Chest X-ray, PA view. Patient: 69 years old, sex M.
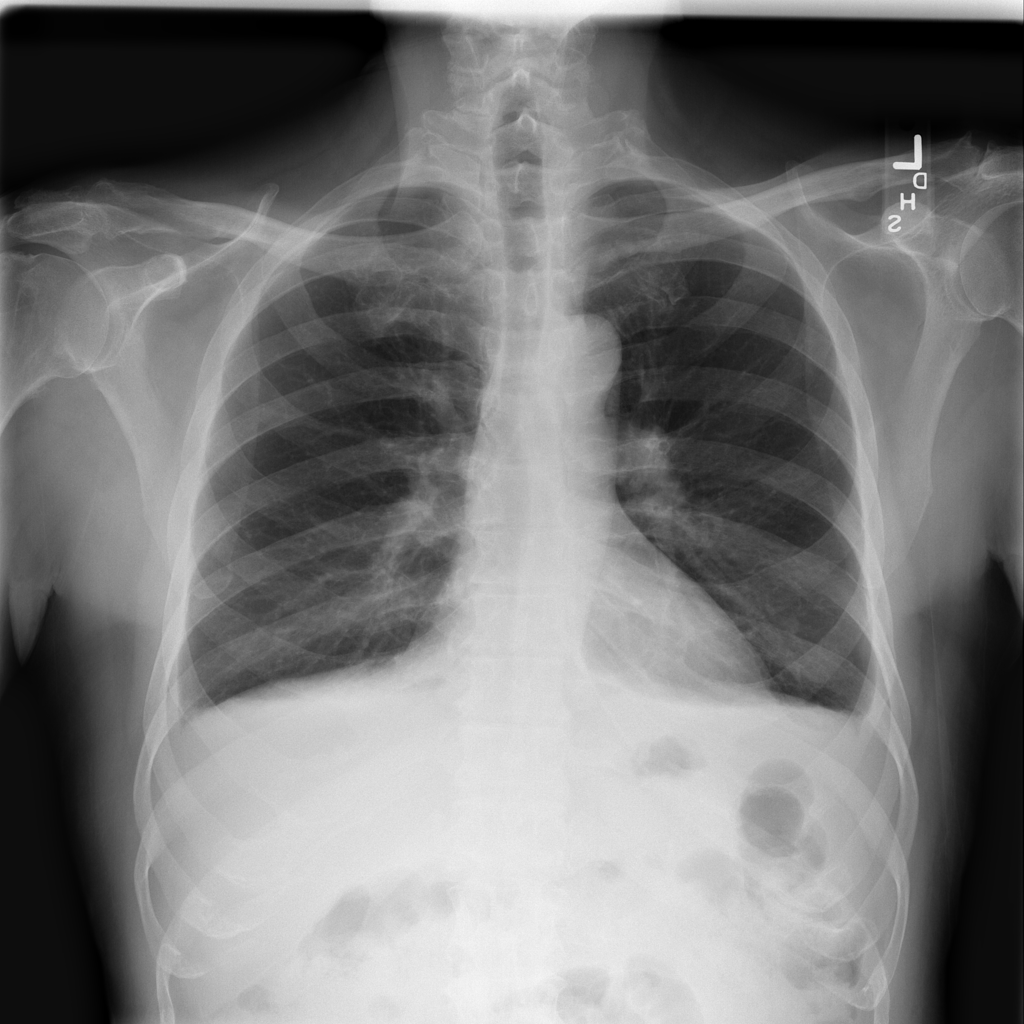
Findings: Effusion